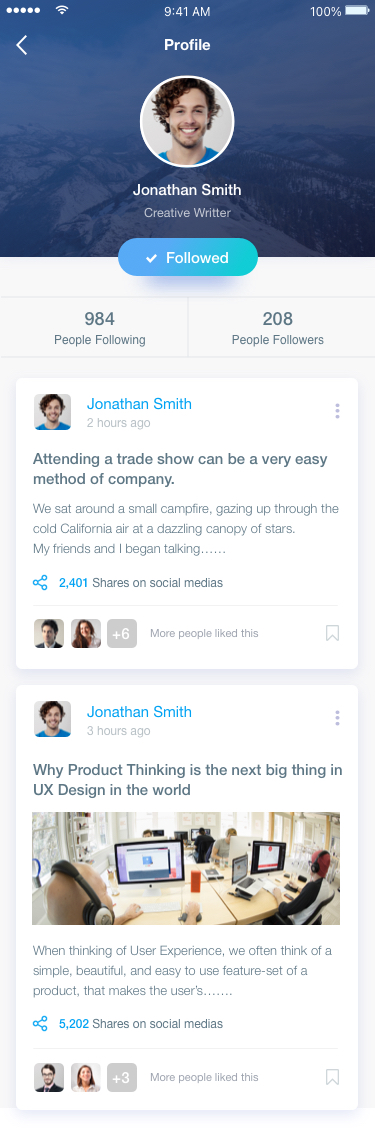
Text in this UI design:
Profile
Attending a trade show can be a very easy method of company.
We sat around a small campfire, gazing up through the cold California air at a dazzling canopy of stars.
My friends and I began talking……
2,401 Shares on social medias
Jonathan Smith
2 hours ago
More people liked this
+6
Why Product Thinking is the next big thing in UX Design in the world
When thinking of User Experience, we often think of a simple, beautiful, and easy to use feature-set of a product, that makes the user’s…….
5,202 Shares on social medias
Jonathan Smith
3 hours ago
More people liked this
+3
Jonathan Smith
Creative Writter
Followed
984
People Following
208
People Followers